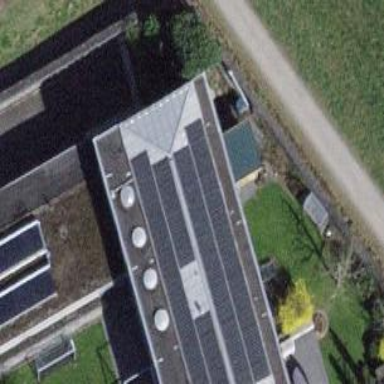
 consisting of solar photovoltaic panels."